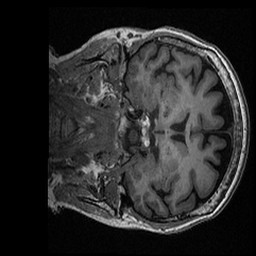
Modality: T1w
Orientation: coronal
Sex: female
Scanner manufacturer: ge
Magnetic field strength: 3 T
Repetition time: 0.0064 s
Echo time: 0.00281 s